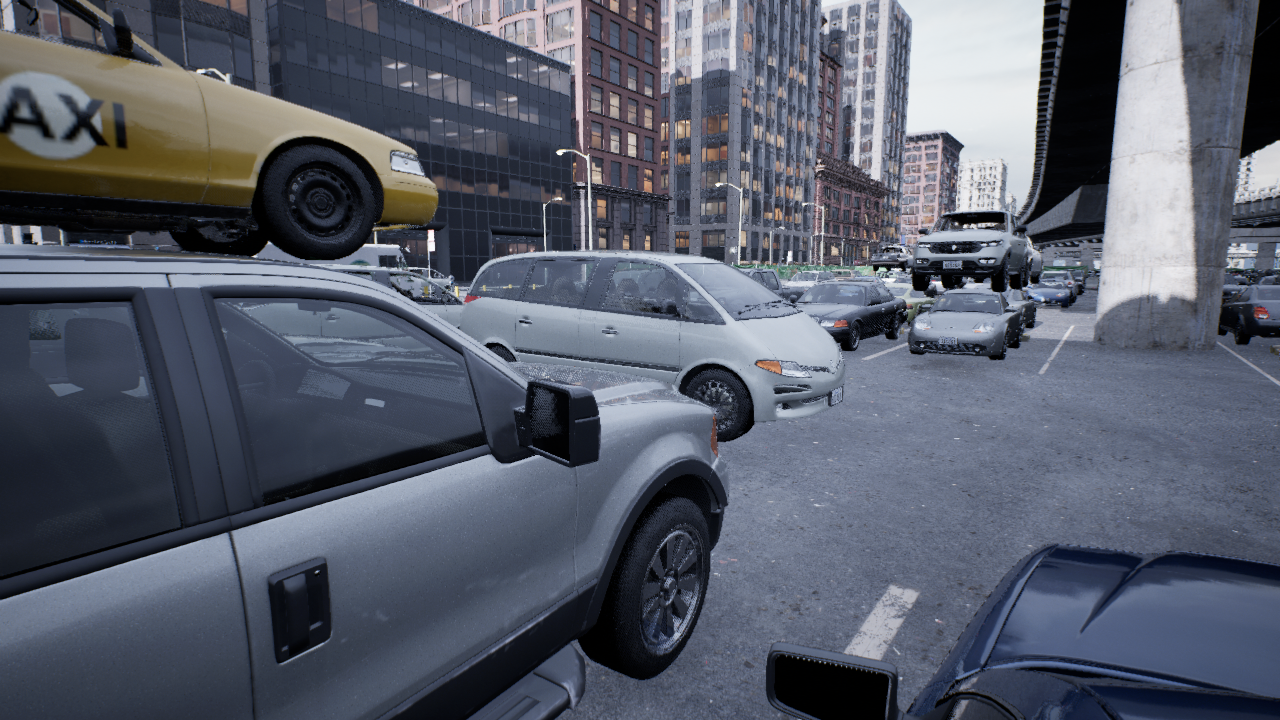
Venue: arterial
Lighting: overcast
Vehicle rig: minivan